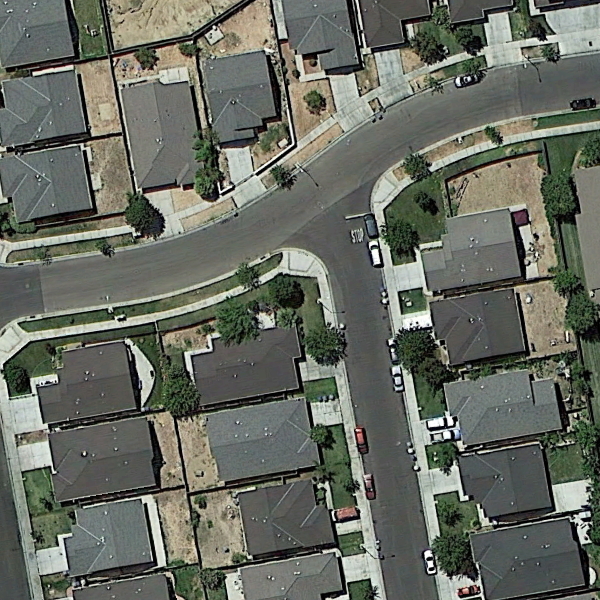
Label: DenseResidential